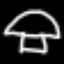
Label: mushroom